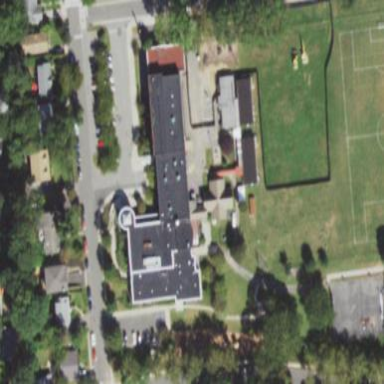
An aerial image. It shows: School building.